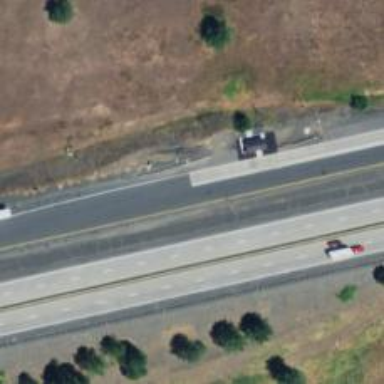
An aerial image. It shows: Weighbridge located on service road with asphalt surface.